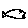
Label: fish